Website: apple
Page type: customer-info-address
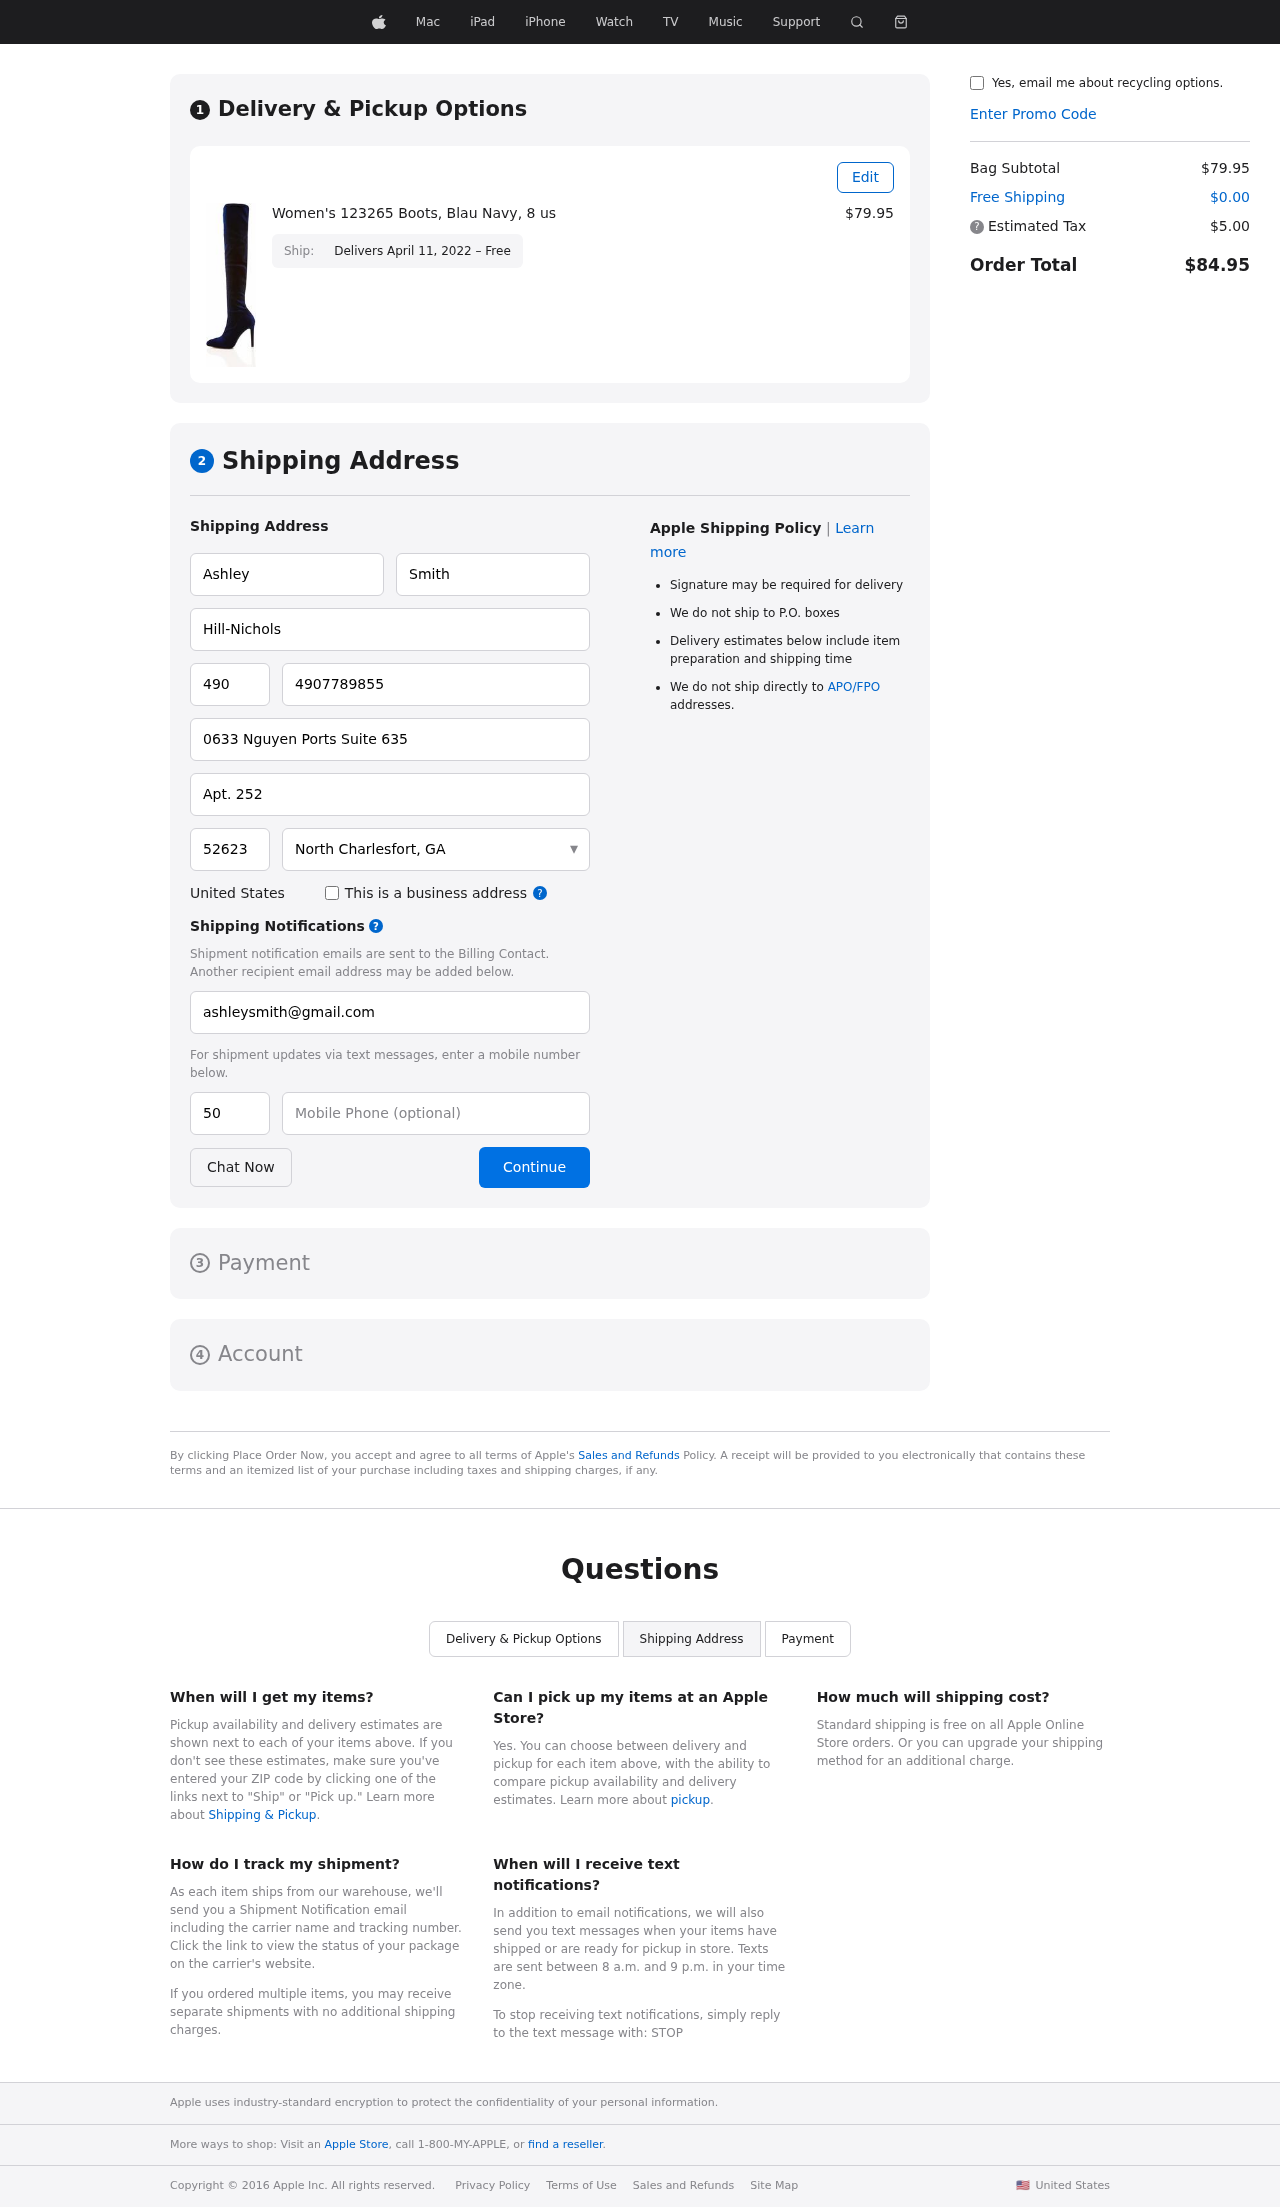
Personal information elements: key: PII_CITY_STATE
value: North Charlesfort, GA
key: PII_COMPANY
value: Hill-Nichols
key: PII_COUNTRY
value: United States
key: PII_EMAIL
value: ashleysmith@gmail.com
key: PII_FIRSTNAME
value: Ashley
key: PII_LASTNAME
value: Smith
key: PII_PHONE
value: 4907789855
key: PII_PHONE_ALT
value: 5094723122
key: PII_PHONE_ALT_AREA
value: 509
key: PII_PHONE_AREA
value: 490
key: PII_POSTCODE
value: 52623
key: PII_STREET
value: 0633 Nguyen Ports Suite 635
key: PII_STREET2
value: Apt. 252
Product elements: key: PRODUCT1_NAME
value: Women's 123265 Boots, Blau Navy, 8 us
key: PRODUCT1_PRICE
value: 79.95
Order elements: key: ORDER_DELIVERY_DATE
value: Delivers April 11, 2022 – Free
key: ORDER_SUBTOTAL
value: $79.95
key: ORDER_SHIPPING_COST
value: $0.00
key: ORDER_TAX
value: $5.00
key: ORDER_TOTAL
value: $84.95